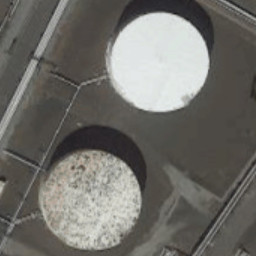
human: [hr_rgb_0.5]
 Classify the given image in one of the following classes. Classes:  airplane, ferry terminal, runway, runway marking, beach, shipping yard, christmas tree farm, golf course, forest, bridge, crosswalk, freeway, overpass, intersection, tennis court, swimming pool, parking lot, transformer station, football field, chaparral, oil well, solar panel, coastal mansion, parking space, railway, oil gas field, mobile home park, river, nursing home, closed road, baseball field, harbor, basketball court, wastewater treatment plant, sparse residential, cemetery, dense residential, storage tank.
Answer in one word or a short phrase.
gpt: storage tank